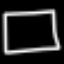
Label: square